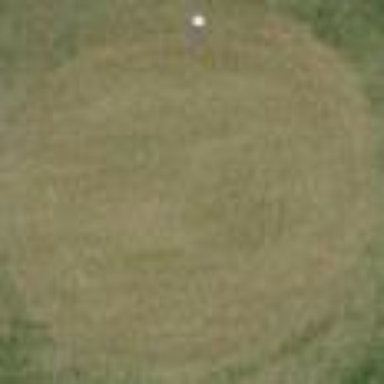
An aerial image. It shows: Golf tee on grassy land.